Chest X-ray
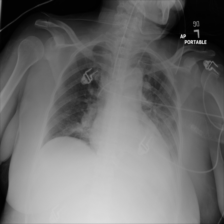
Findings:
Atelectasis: negative
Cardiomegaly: negative
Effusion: negative
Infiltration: negative
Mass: negative
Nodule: negative
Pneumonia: negative
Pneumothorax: negative
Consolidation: negative
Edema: negative
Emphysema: negative
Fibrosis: negative
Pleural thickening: negative
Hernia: negative